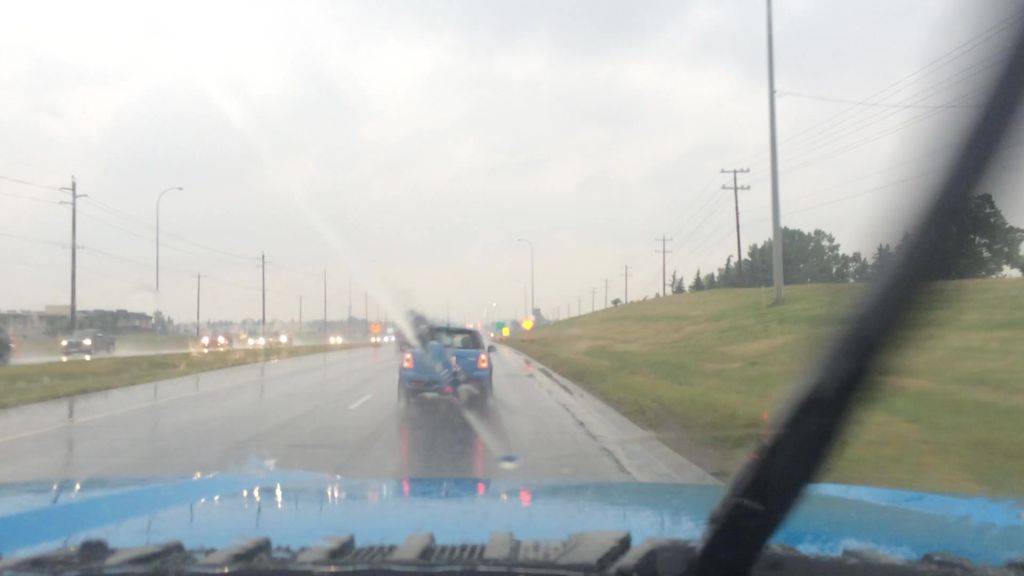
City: calgary